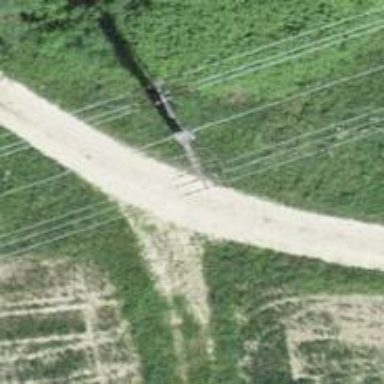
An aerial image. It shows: Power pole.